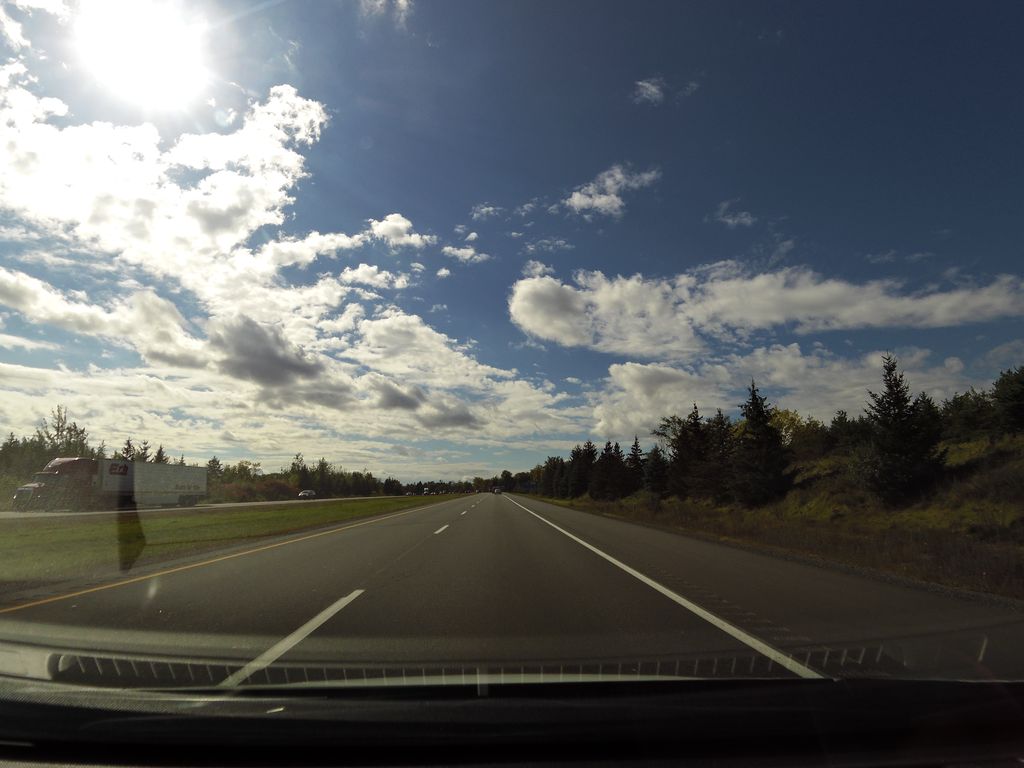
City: ottawa-gatineau